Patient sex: M
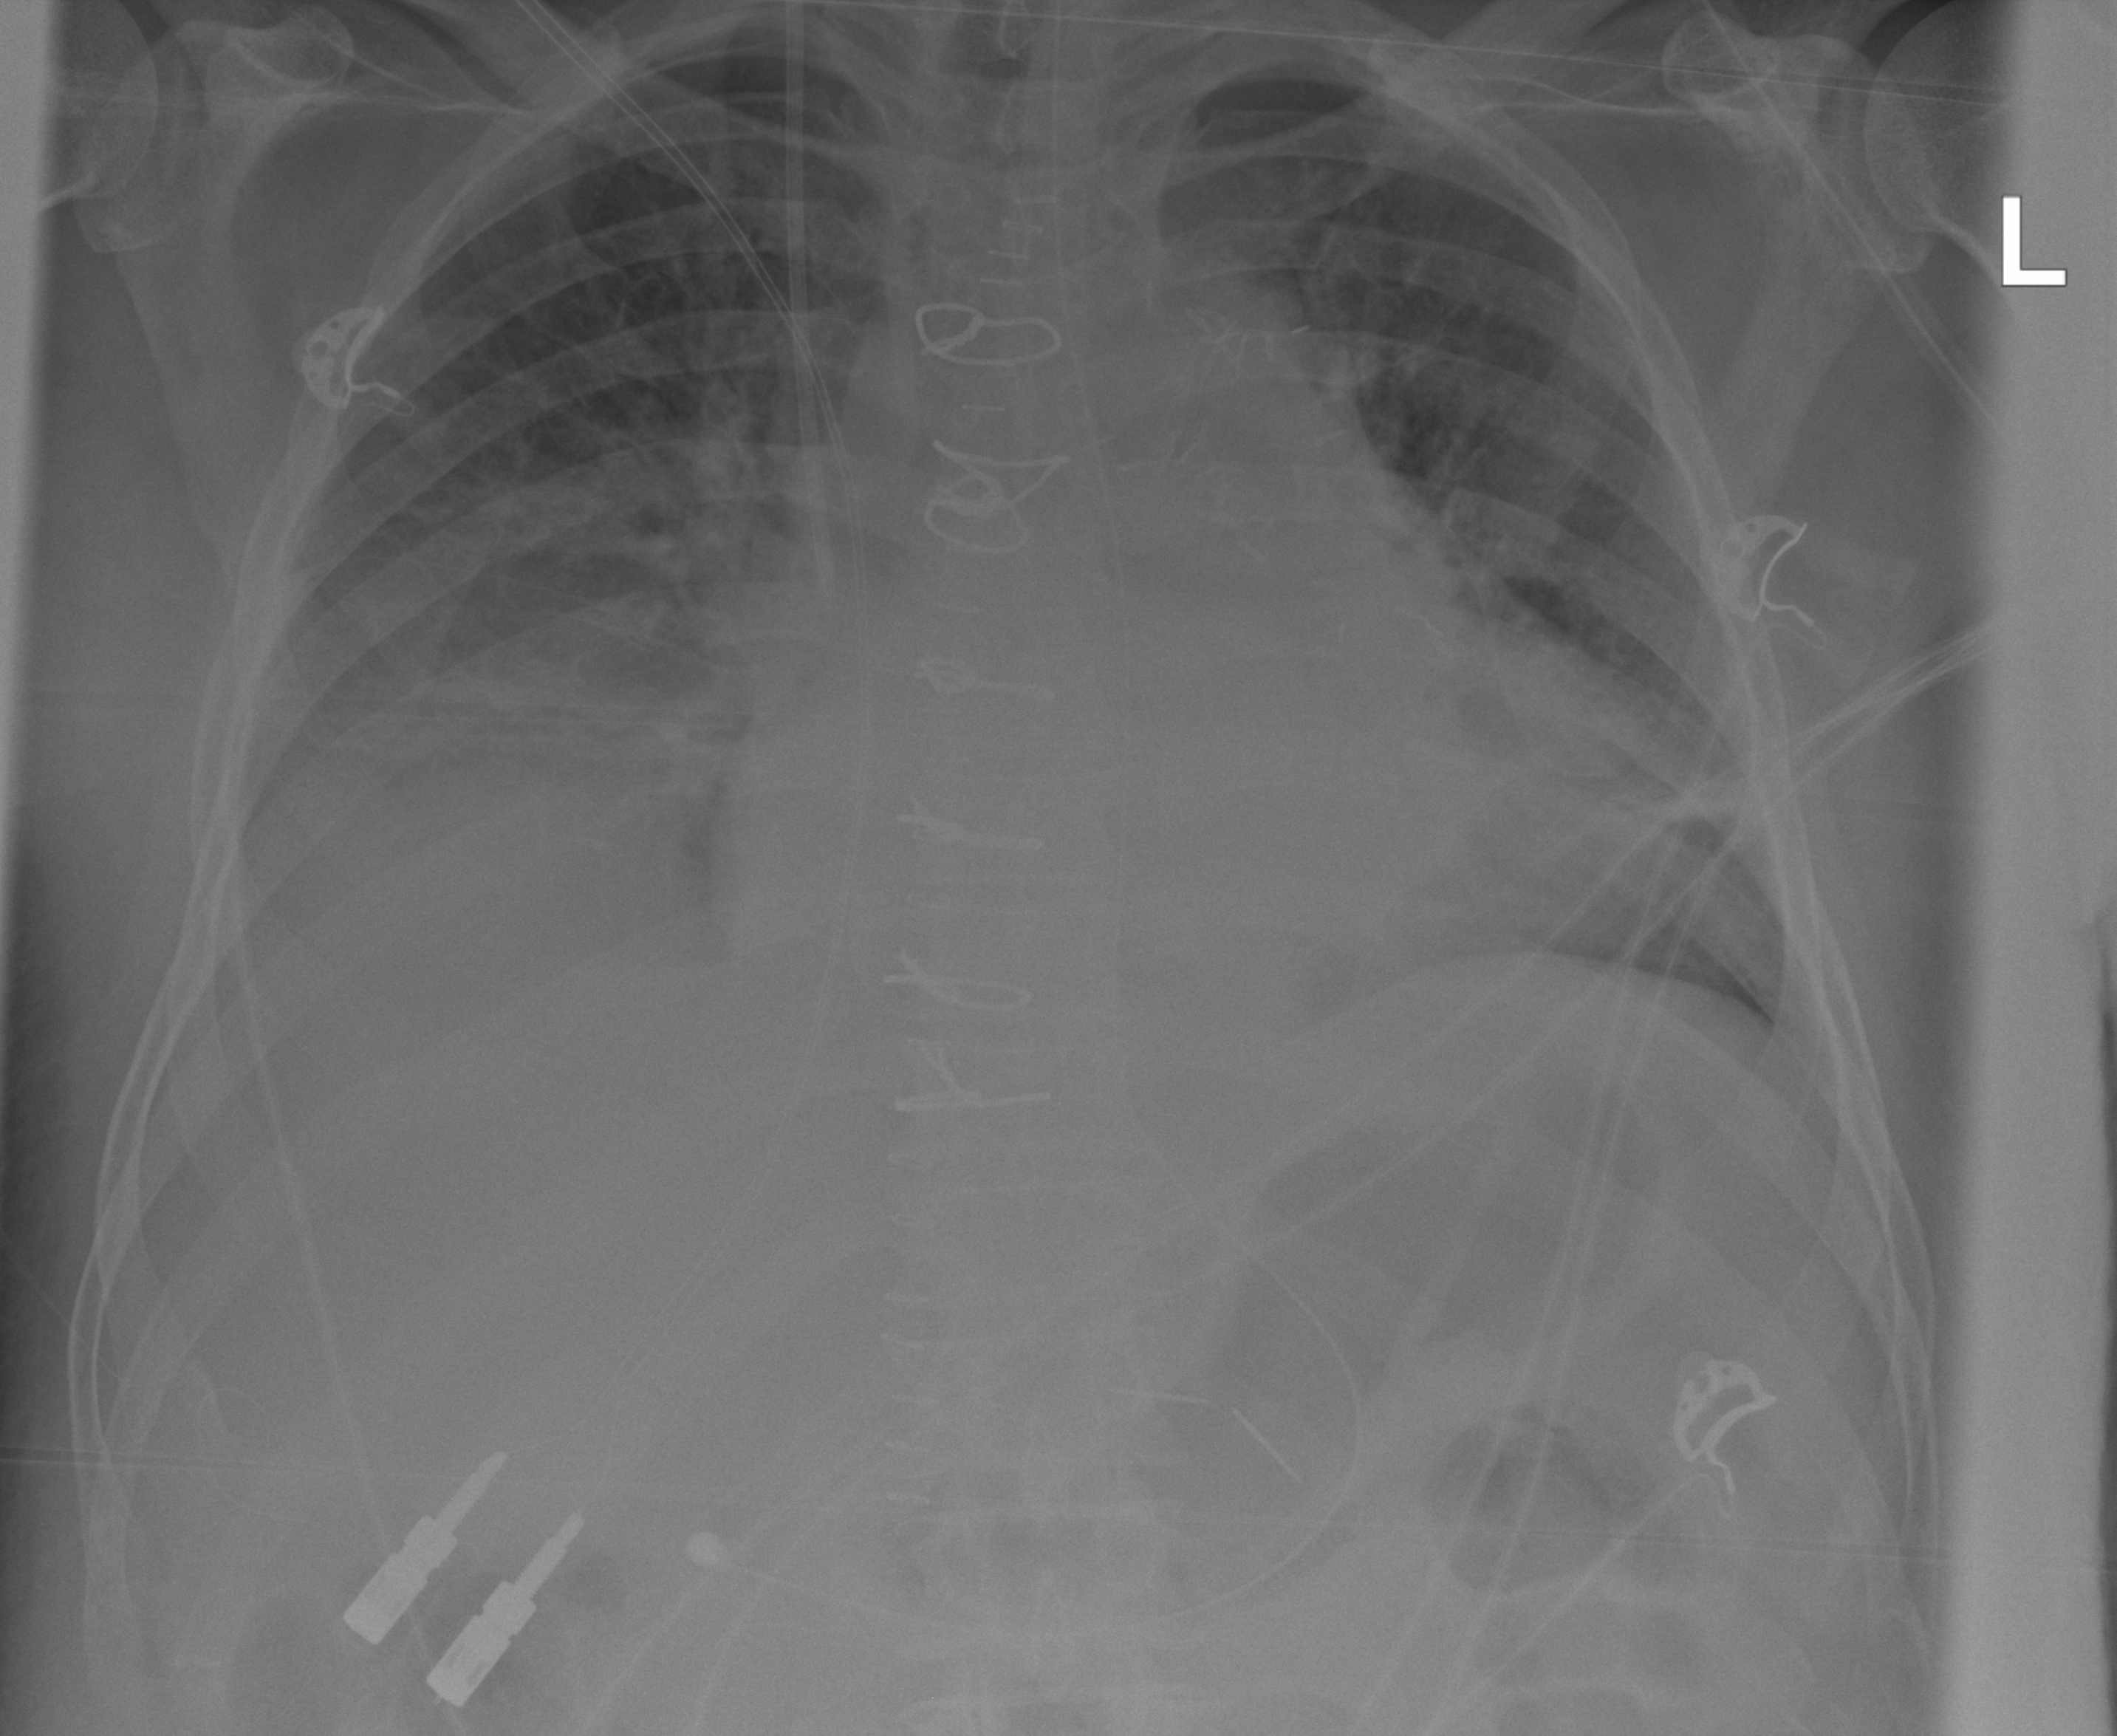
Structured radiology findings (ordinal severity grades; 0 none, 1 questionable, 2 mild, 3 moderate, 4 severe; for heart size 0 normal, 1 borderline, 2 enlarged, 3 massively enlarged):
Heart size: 3
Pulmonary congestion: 2
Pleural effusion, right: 3
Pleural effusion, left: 1
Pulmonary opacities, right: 2
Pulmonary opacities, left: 1
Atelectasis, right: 3
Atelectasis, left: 2